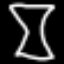
Label: hourglass